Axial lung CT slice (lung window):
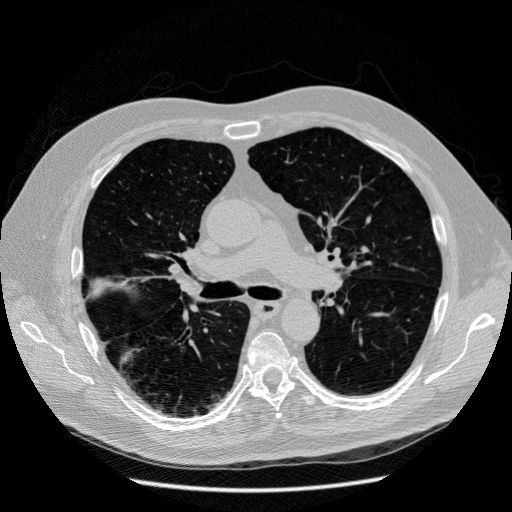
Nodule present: no